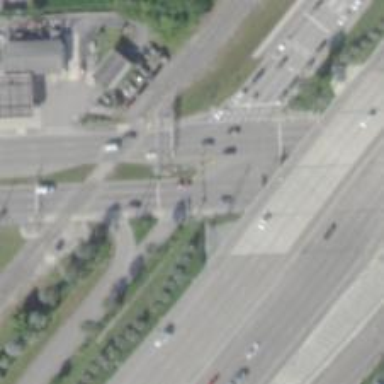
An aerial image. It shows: Separate sidewalk along asphalt primary link highway.